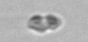
Label: Dinophyceae